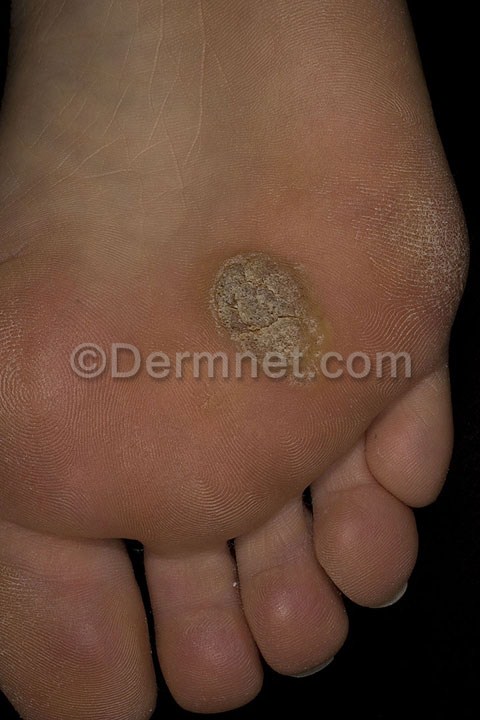
Disease: Warts Molluscum and other Viral Infections